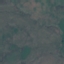
Land use / land cover: HerbaceousVegetation